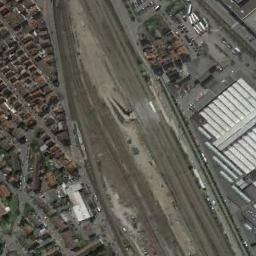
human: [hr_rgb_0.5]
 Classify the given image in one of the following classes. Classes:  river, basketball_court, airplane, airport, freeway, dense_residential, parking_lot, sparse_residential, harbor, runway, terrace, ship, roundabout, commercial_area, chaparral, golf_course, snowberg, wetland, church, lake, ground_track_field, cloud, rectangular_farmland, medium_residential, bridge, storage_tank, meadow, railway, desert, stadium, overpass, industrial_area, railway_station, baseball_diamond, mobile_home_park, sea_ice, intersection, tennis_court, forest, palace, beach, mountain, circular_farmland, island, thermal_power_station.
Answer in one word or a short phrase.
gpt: railway